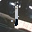
Label: 1